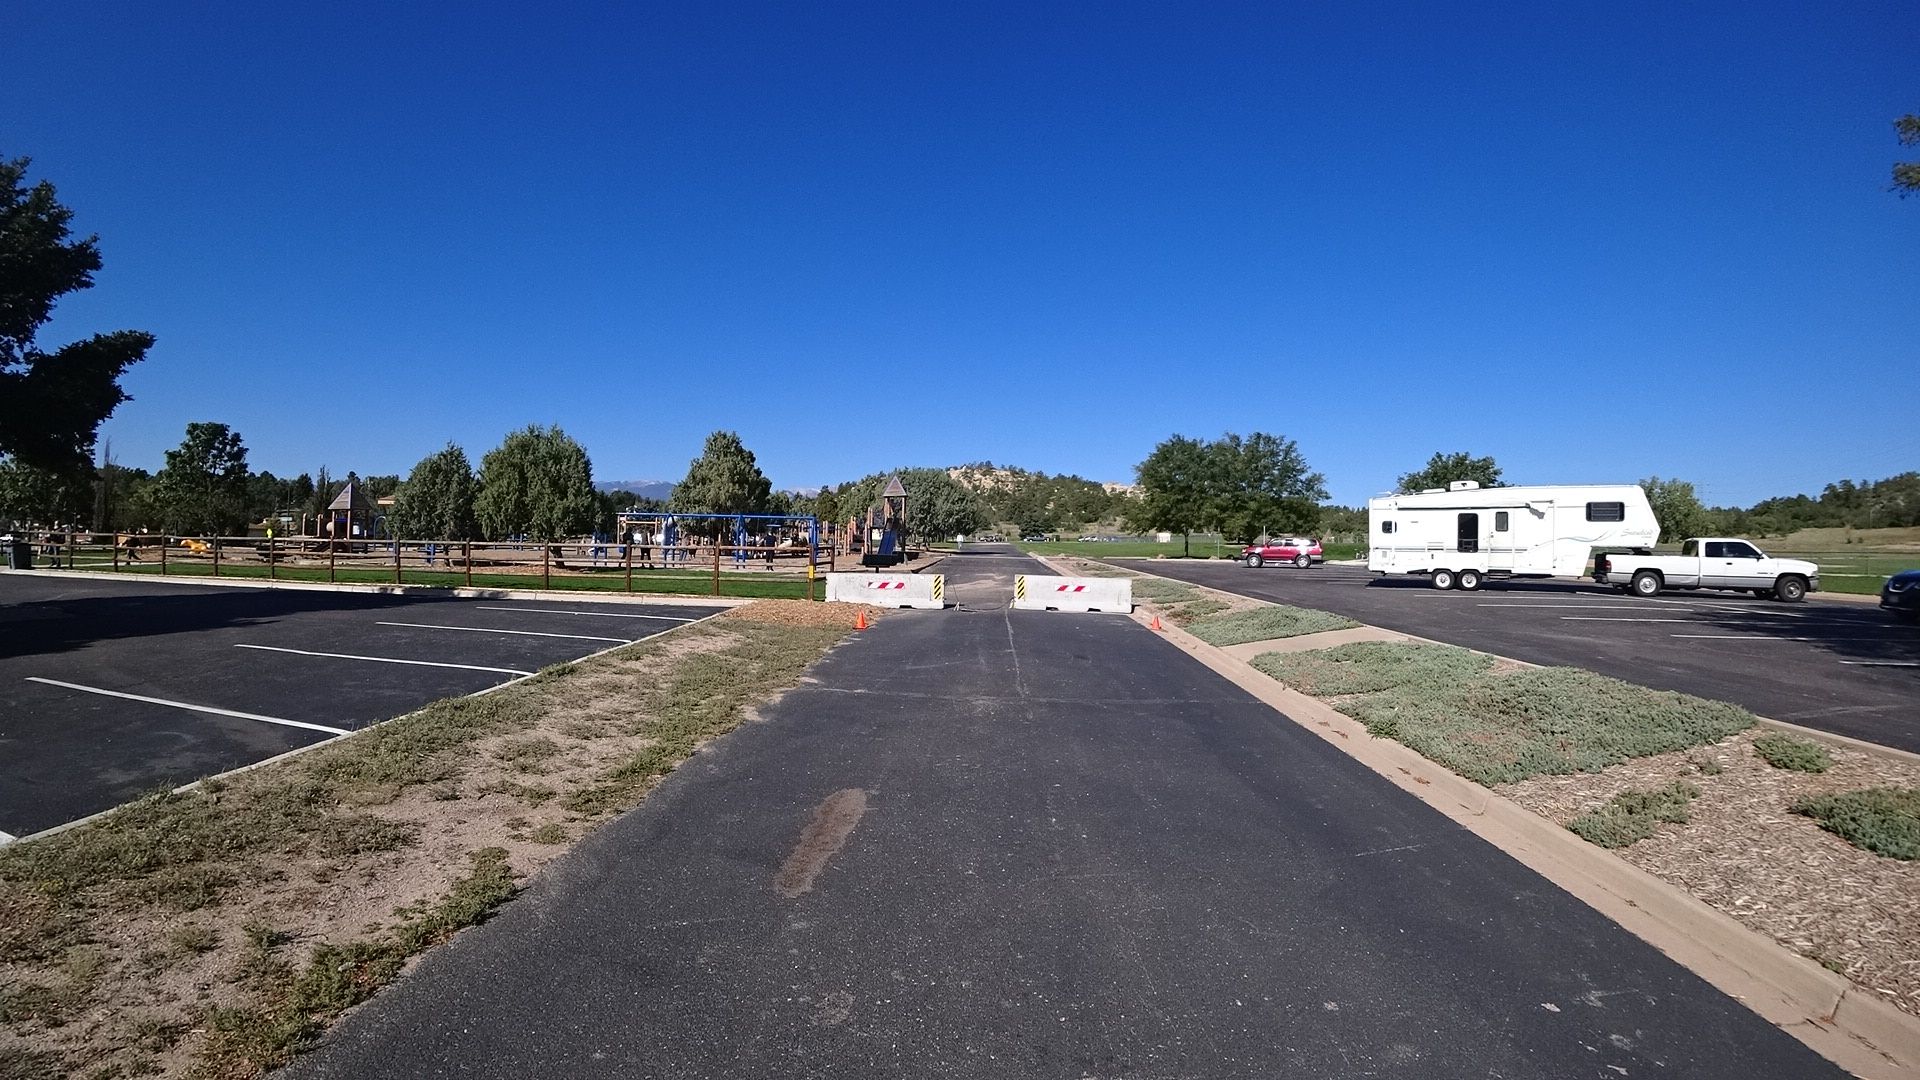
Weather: clear
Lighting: day
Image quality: good
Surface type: cycling surface
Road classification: path, service
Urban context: urban centre
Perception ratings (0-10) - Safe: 8.26, Lively: 4.77, Beautiful: 6.4, Boring: 6.3, Depressing: 4.55, Wealthy: 3.18